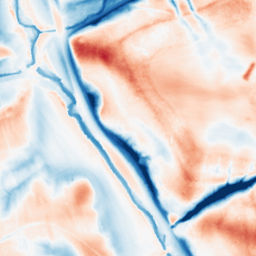
Category: edge_preserving
Decomposition family: guided
Decomposition parameters: radius: 16
eps: 0.01
Upsampling method: bilinear
Upsampling parameters: scale: 2
Upsampling scale: 2